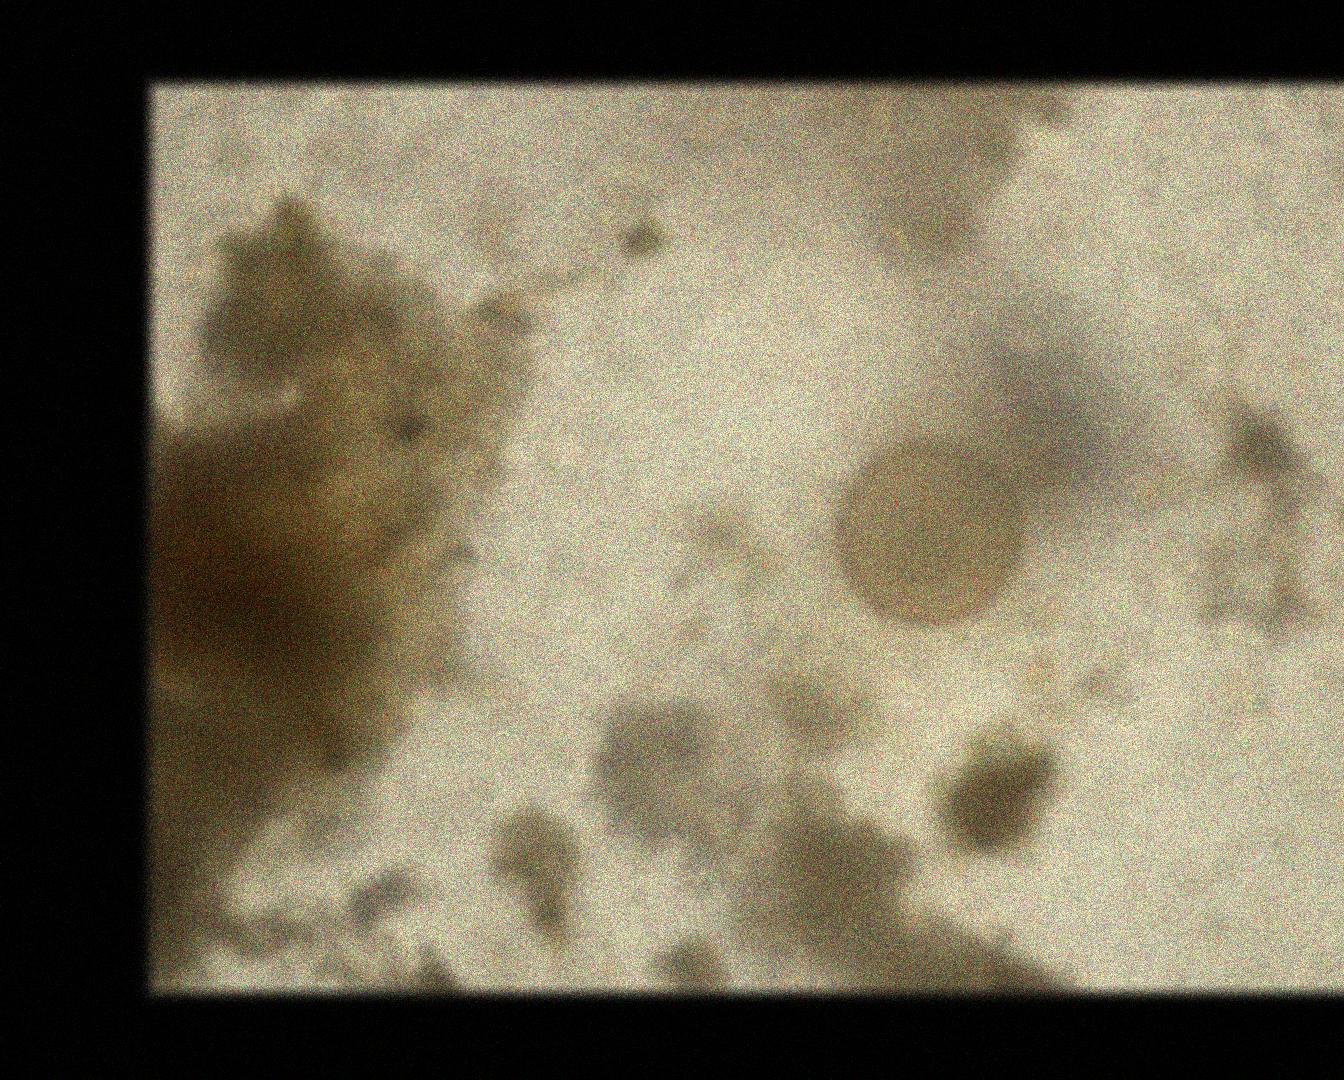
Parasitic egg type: Hymenolepis diminuta